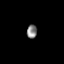
Tissue: prostate
Cell type: Endothelial cells
Senescence score: 0.3511
Nuclear area (px): 135
Mean DAPI intensity: 133.689